Question: When adding a JPA facet to an Eclipse project there is a choice between 'Generic' and 'Eclipse Link' platforms :

What are the pros cons of each one ?
I intend to set up the project with Glassfish and MySql
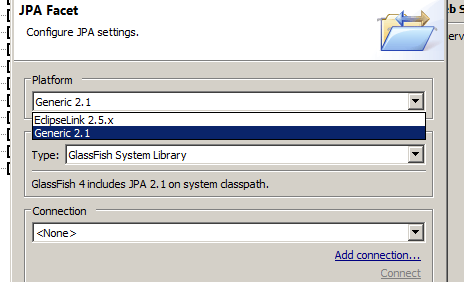
Answer: GlassFish ships with EclipseLink as the default JPA provider. You will want to choose the EclipseLink platform so you get enhanced persistence.xml configuration (more graphical editing for example).
Think of it this way. Each JPA provider supports a version of the JPA specification (2.0 for example). Each JPA provider also supports proprietary extensions. If you want your code to be more portable, choose the Generic JPA provider. If you want to take advantage of features specific to a JPA provider, choose that JPA provider platform (like EclipseLink).
You can take a look at <URL> which explains the difference between the two in a bit more detail. For example, section 4.2.5 explains the different options available in the persistence.xml editor options.
Hope this helps.